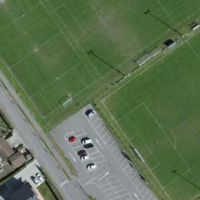
EUNIS habitat code: 55
Species observed at this site:
Ononis spinosa